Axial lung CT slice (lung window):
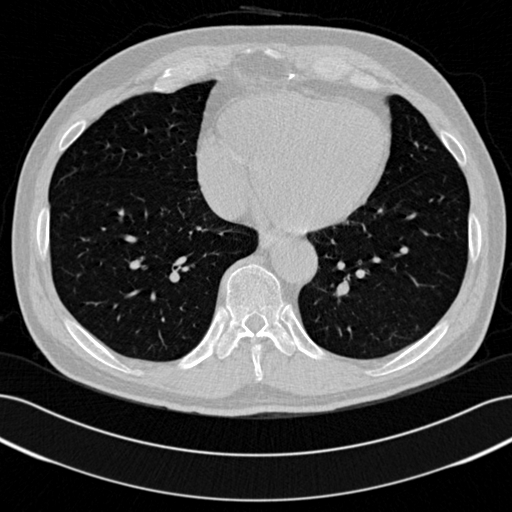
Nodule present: no